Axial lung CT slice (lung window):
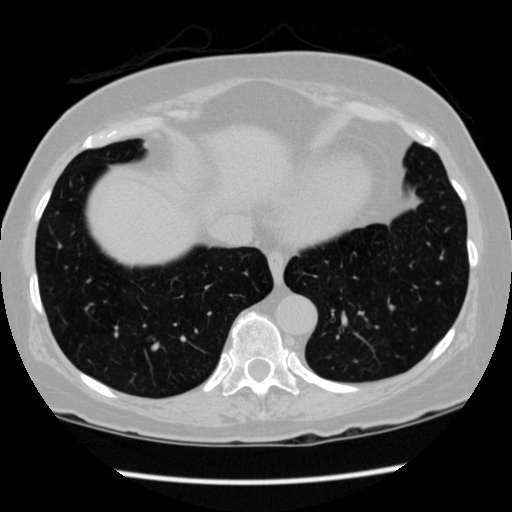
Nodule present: no